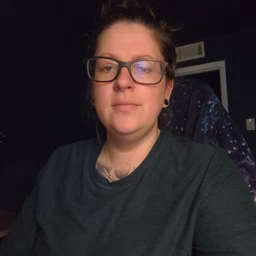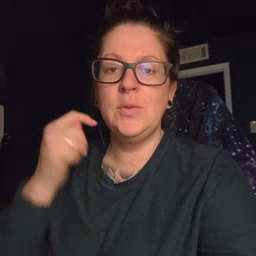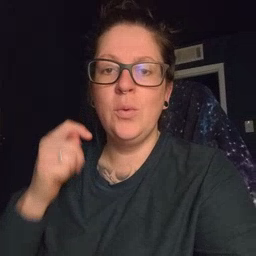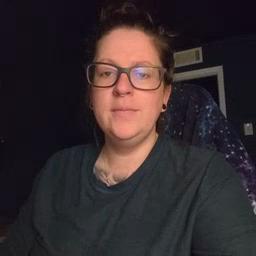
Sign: toy